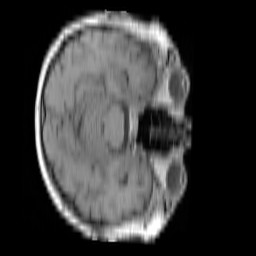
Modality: T1w
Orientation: axial
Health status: ill
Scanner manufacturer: siemens
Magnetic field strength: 3 T
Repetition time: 0.44 s
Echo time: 0.00266 s